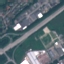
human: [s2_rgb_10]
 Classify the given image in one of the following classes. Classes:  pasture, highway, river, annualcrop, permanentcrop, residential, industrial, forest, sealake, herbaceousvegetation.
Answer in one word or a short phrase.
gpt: Highway